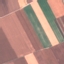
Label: AnnualCrop